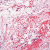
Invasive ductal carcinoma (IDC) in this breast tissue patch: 0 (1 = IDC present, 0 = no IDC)